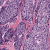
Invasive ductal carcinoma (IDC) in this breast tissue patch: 0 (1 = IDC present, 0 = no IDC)